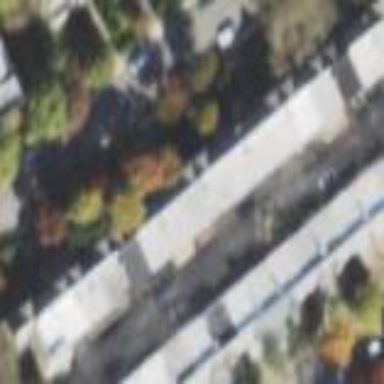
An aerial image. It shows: Terrace building.